六年级 · 计数
在 “实验小学为山区捐款统计图” 中, 表示六年级捐款的扇形圆心角度数为( )。
实验小学为山区捐款统计图

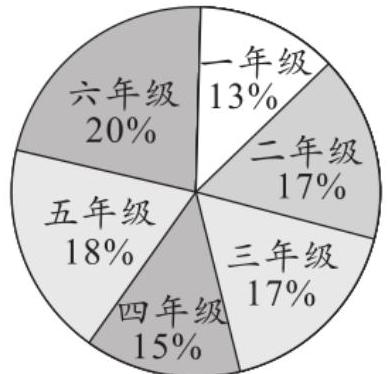
A. $36^{\circ}$
B. $60^{\circ}$
C. $72^{\circ}$
答案: C